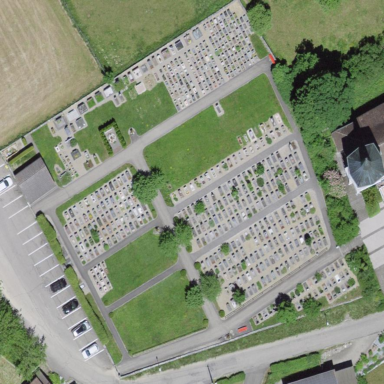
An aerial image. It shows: Cemetery.